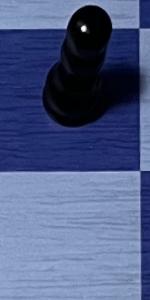
Label: Empty